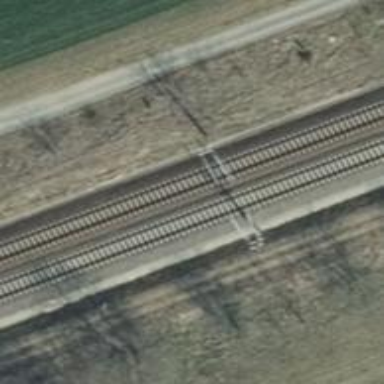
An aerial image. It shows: Milestone along the railway track with catenary mast.